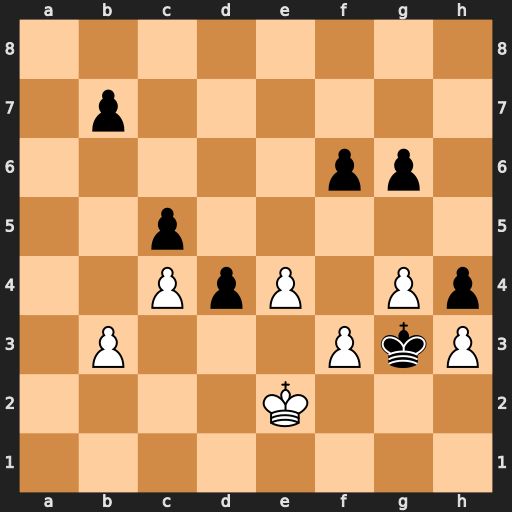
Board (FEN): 8/1p6/5pp1/2p5/2PpP1Pp/1P3PkP/4K3/8
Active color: w
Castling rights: -
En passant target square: -
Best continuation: g5 fxg5 e5 Kxh3 e6 Kg2 e7